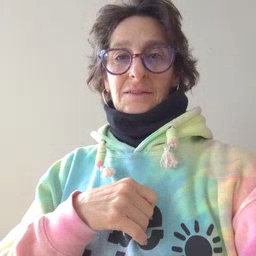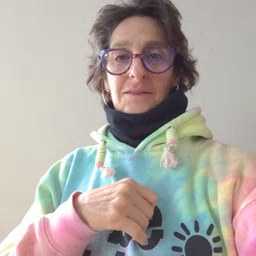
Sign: hot